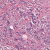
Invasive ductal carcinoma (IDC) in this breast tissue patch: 1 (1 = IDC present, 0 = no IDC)